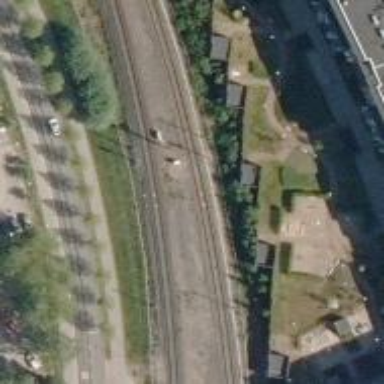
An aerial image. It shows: Railway with continuous electrified contact line.